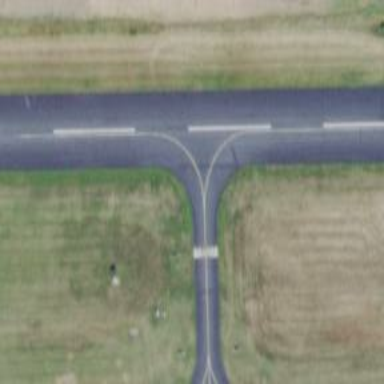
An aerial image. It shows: Image of taxiway at airport.